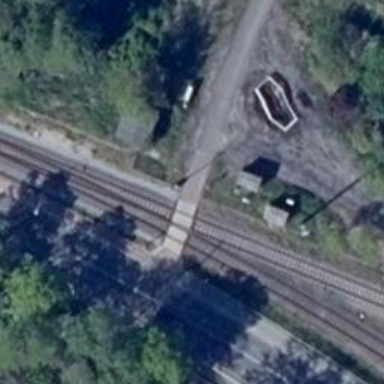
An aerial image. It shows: Full barrier at railway crossing.